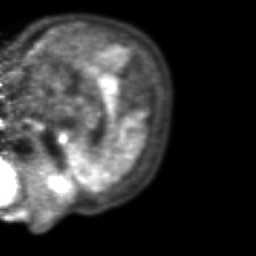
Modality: PET
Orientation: sagittal
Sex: female
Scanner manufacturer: ge